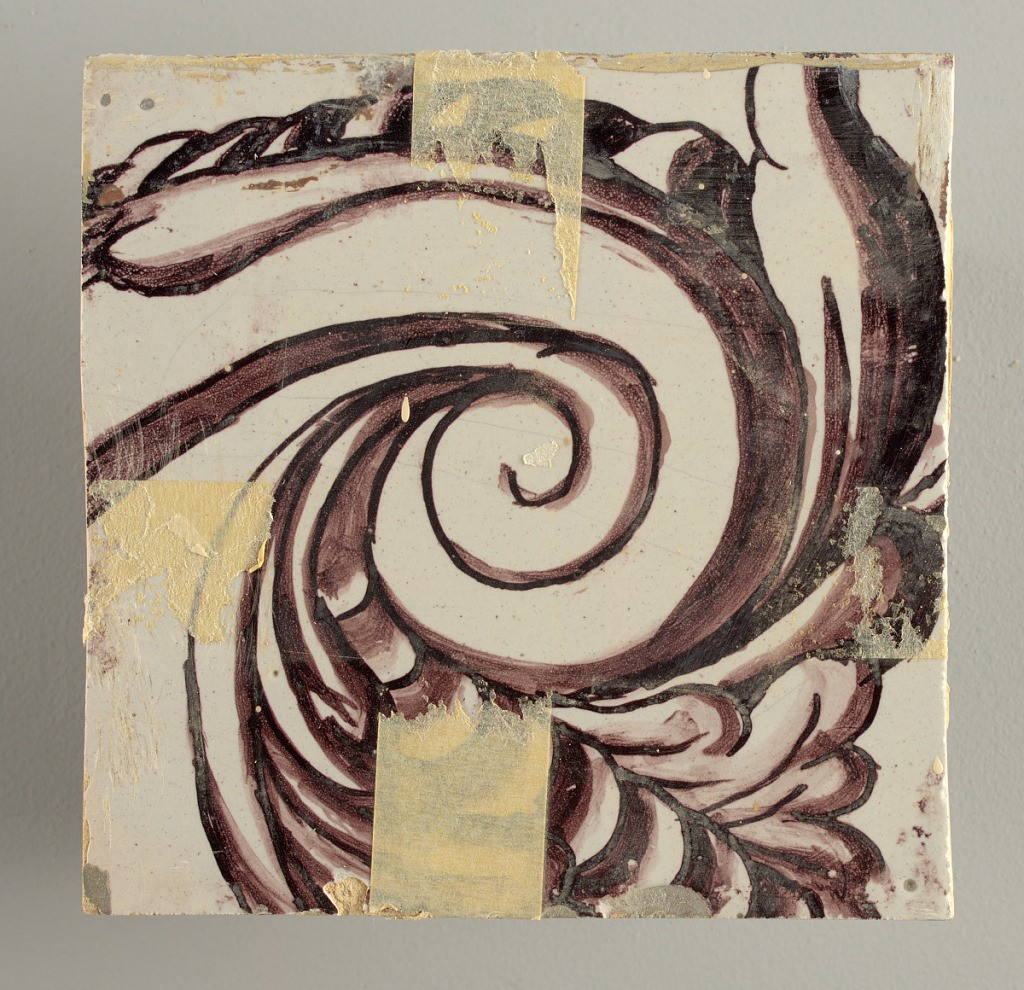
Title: Wall facing
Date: ca. 1725
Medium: tin-glazed earthenware, underglaze
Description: Two vertical rectangles, twenty-three tiles high.  A) Nine tiles wide at top; seven tiles wide at bottom.  B) Ten and one-half tiles wide.

Arabesque design of foliage.  A) with centered figure of Justice under a canopy.  B) with centered urn.